Question: I am downloading data (text) from a server.
I have tried with both:'NSISOLatin1StringEncoding' and 'NSASCIIStringEncoding'
But I keep seeing things like: '{"estado":"Mexico"}'
Noting that it should read 'Mexico' and not 'Mexico' (with an accent over the e).
Looking online I figured that 'e' is in fact 'e' <URL>
But the NSString is not able to interpret this and instead prints weird things on my UILabels:

I would really really appreciate your help on this.
Alsso, if you are itnerested, you can download the data from here: <URL>
'''
NSData *data = [NSData dataWithContentsOfURL:[NSURL URLWithString:@"http://www.miorden.com/demo/iphone/estadoJSON.php"]];
NSString *string = [[NSString alloc] initWithData:data encoding:NSASCIIStringEncoding];
NSLog(@"Downloaded: %@", string);
string = [NSString stringWithContentsOfURL:[NSURL URLWithString:@"http://www.miorden.com/demo/iphone/estadoJSON.php"] encoding:NSISOLatin1StringEncoding error:nil];
NSLog(@"Downloaded: %@", string);
'''
I have been literally trying for days and it is killing me!
Thank you so much!
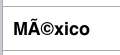
Answer: The data is in JSON format, so you'll need to JSON decode it too.
For example using this: <URL>
'''
NSData *data = [NSData dataWithContentsOfURL:[NSURL URLWithString:@"http://www.miorden.com/demo/iphone/estadoJSON.php"]];
NSError *error;
NSArray *array = [[CJSONDeserializer deserializer] deserializeAsArray:data error:&error];
NSLog(@"Test: %@", [[array objectAtIndex:11] valueForKey:@"estado"]);
'''
outputs
'''
2011-08-11 09:35:45.742 enctest[63236:407] Test: Mexico
'''